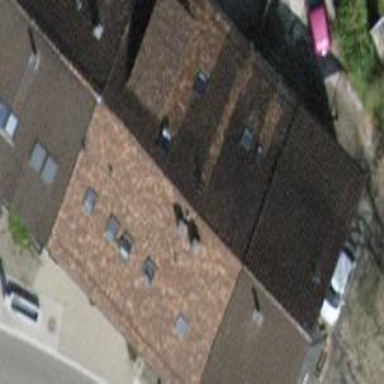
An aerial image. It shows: Terrace building.